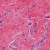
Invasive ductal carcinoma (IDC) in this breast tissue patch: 0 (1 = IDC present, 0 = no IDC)